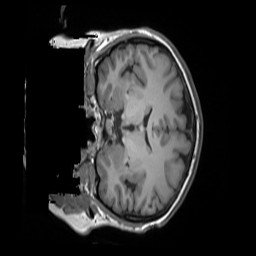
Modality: T1w
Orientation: coronal
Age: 34
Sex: female
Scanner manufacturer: siemens
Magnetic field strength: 3 T
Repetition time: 1.55 s
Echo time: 0.00234 s